Question: I want my axis to be in the order ['Good or Better','Fair', 'Poor', 'Very Poor']
Is there any way to do that without changing my current code too much?
'''
data.groupby('PAVEMENT CONDITIONS')['FISCAL YEAR'].value_counts().unstack().plot.bar()
plt.title("Total data section of different years for each pavement condition")
plt.xlabel('Pavement Condition')
plt.ylabel('Number of sections')
plt.xticks(rotation=0)
plt.show()
'''

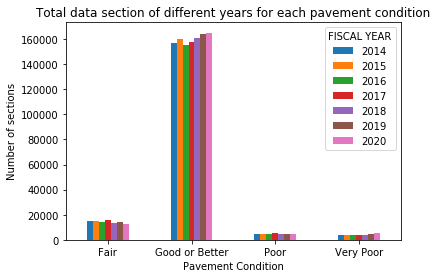
Answer: Easiest way is with <URL>:
'''
ax = (
data.groupby('PAVEMENT CONDITIONS')['FISCAL YEAR']
.value_counts()
.unstack()
.reindex(['Good or Better', 'Fair', 'Poor', 'Very Poor']) # Specify order here
.plot.bar()
)
'''
---
Or create a CategoricalDType and order as <URL>:
'''
# Establish Categories and order
cat_type = pd.CategoricalDtype(
categories=['Good or Better', 'Fair', 'Poor', 'Very Poor'],
ordered=True
)
# Change Type of PAVEMENT CONDITIONS to specified Categorical Type
data['PAVEMENT CONDITIONS'] = data['PAVEMENT CONDITIONS'].astype(cat_type)
ax = (
data.groupby('PAVEMENT CONDITIONS')['FISCAL YEAR']
.value_counts()
.unstack() # Uses categorical ordering
.plot.bar()
)
'''
Both Produce:
'''
plt.title("Total data section of different years for each pavement condition")
plt.xlabel('Pavement Condition')
plt.ylabel('Number of sections')
plt.xticks(rotation=0)
plt.legend(title='FISCAL YEAR', bbox_to_anchor=(1.05, 1), loc='upper left')
plt.tight_layout()
plt.show()
'''
<URL>
---
Sample Data Used:
'''
np.random.seed(5)
data = pd.DataFrame({
'FISCAL YEAR': np.random.randint(2014, 2021, 1000),
'PAVEMENT CONDITIONS': np.random.choice(
['Good or Better', 'Fair', 'Poor', 'Very Poor'], 1000)
})
'''
'data.head(10)':
'''
FISCAL YEAR PAVEMENT CONDITIONS
0 2017 Very Poor
1 2020 Fair
2 2019 Fair
3 2020 Good or Better
4 2020 Poor
5 2014 Fair
6 2015 Poor
7 2014 Poor
8 2018 Poor
9 2020 Fair
'''